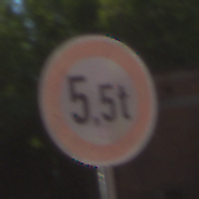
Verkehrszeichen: TatsaechlicheMasse
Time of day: MorningAfternoon
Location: Outdoor (Suburban)
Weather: PartlyCloudy
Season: NotSpecified
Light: Natural